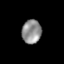
Tissue: lung
Cell type: Epithelial cells
Senescence score: 0.2054
Nuclear area (px): 455
Mean DAPI intensity: 142.358